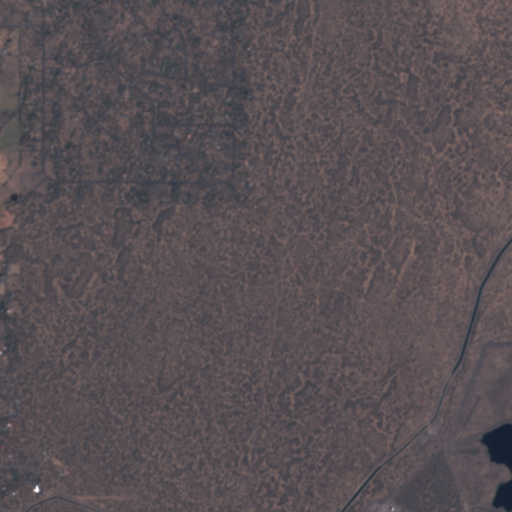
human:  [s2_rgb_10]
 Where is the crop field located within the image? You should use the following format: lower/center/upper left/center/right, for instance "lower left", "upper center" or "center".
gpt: The crop field is located in the upper left of the image.
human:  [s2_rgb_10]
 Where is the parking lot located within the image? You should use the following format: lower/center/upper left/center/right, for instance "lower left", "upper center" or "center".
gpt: The parking lot is located in the center of the image.
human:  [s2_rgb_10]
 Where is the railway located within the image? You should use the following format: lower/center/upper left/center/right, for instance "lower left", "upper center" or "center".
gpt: The railway is located in the upper left of the image.
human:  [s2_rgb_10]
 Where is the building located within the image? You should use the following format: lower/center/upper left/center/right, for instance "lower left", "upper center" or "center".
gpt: There is no building in the image.